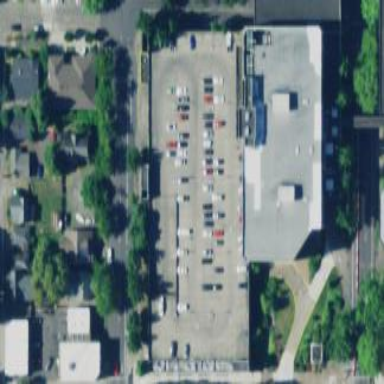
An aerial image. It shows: Multi-storey parking building.